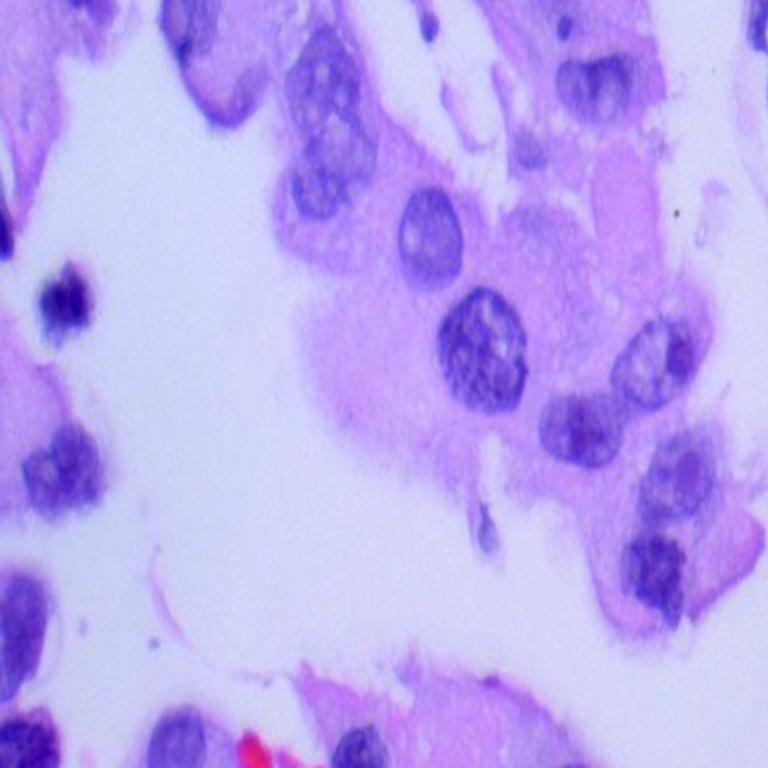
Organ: lung
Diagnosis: adenocarcinomas